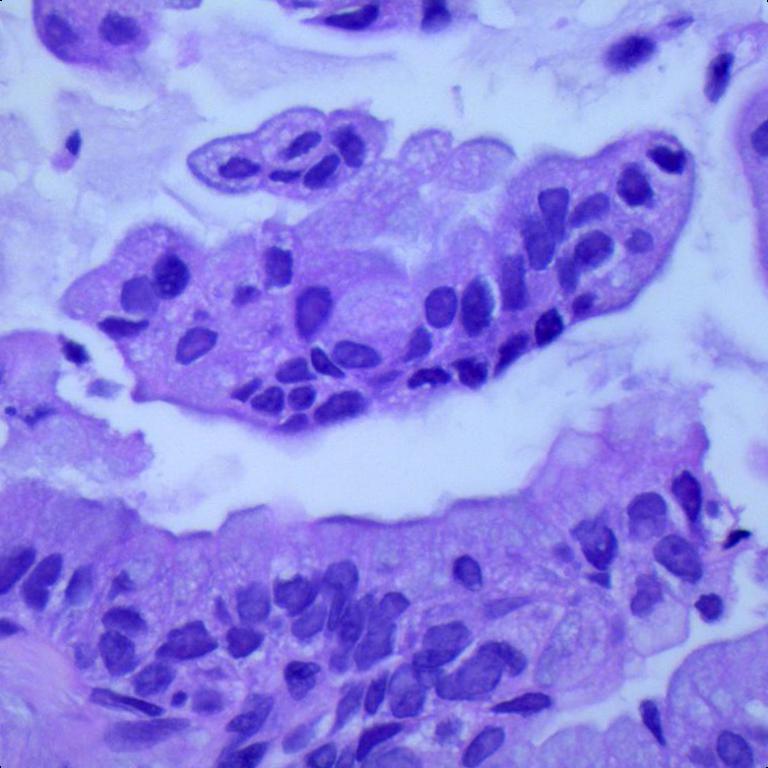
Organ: lung
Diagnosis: adenocarcinomas